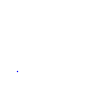
Particle: kaon